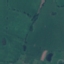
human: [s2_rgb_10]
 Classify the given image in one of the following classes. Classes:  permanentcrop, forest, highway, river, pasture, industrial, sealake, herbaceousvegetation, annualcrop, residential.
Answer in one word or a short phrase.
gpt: Pasture